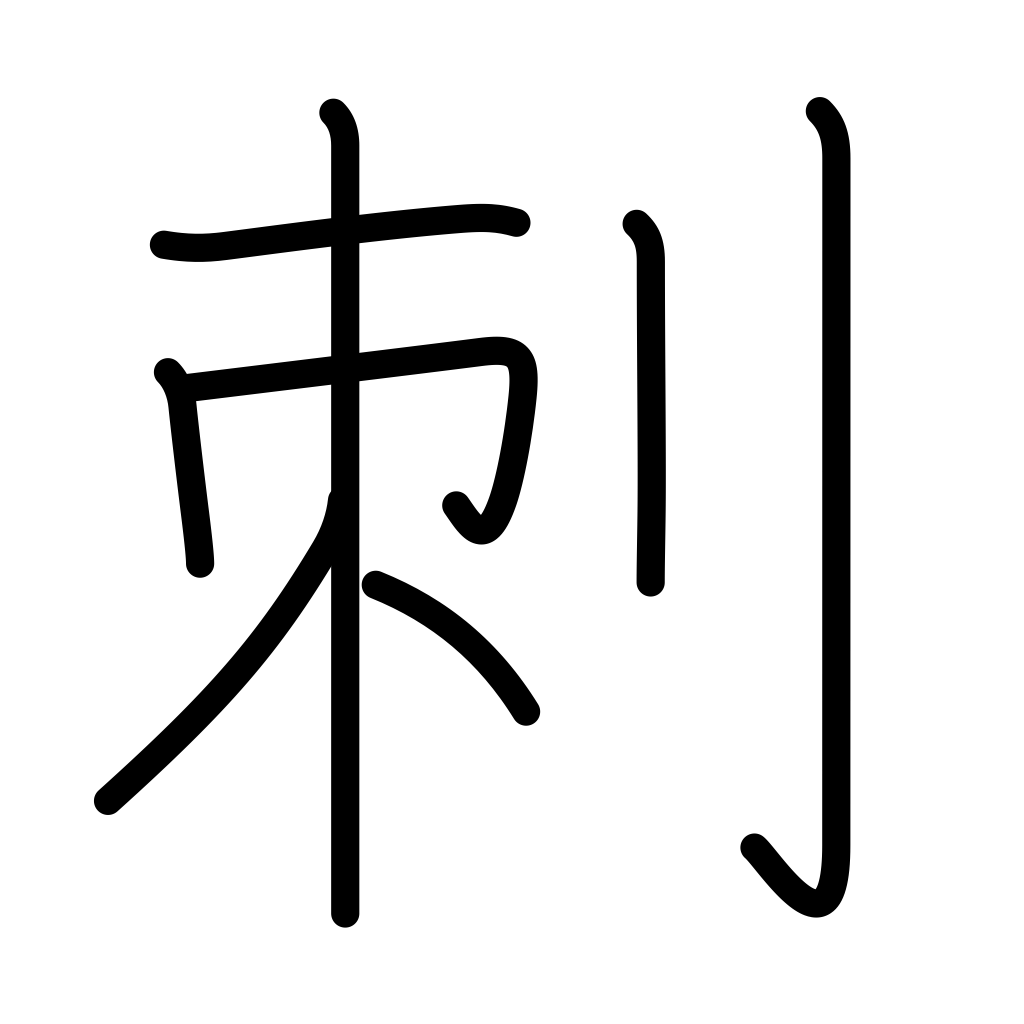
Meaning: thorn, pierce, stab, prick, sting, calling card